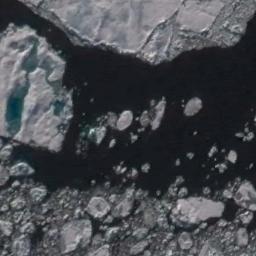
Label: sea_ice